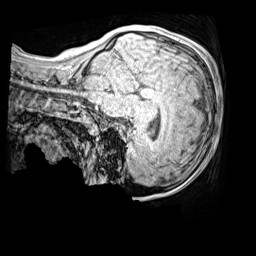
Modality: MP2RAGE
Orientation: sagittal
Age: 11
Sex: female
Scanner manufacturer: siemens
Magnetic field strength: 3 T
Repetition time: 4 s
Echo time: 0.00299 s